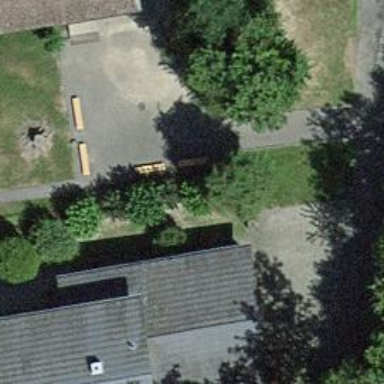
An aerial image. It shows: Red bench.